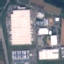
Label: Industrial